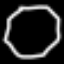
Label: octagon